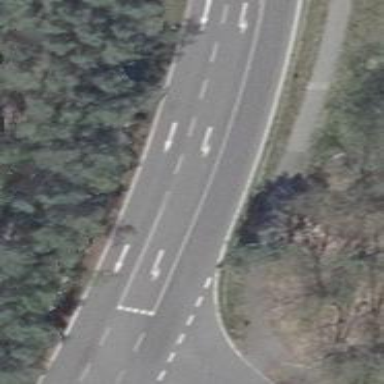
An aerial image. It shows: Secondary road with asphalt surface.